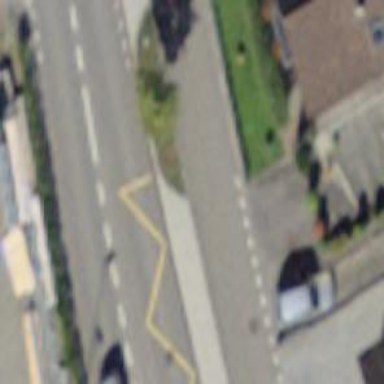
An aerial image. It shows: Platform for public transport on the road.